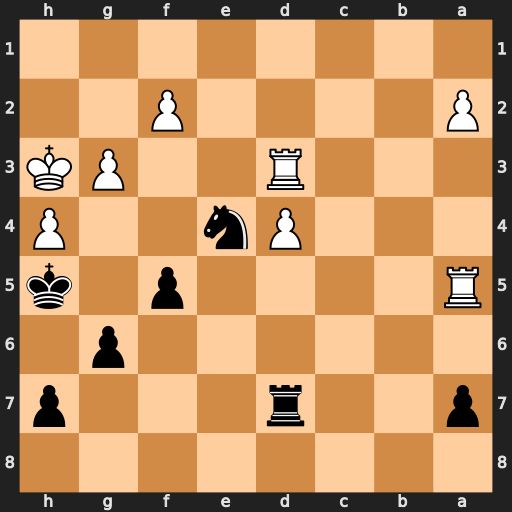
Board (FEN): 8/p2r3p/6p1/R4p1k/3Pn2P/3R2PK/P4P2/8
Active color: b
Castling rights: -
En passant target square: -
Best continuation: Nxf2+ Kg2 Nxd3